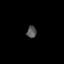
Tissue: skin
Cell type: Epithelial cells
Senescence score: 0.2455
Nuclear area (px): 115
Mean DAPI intensity: 82.922